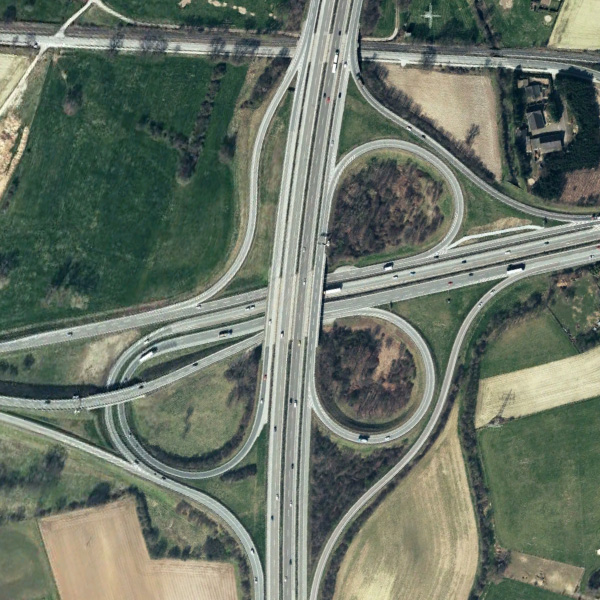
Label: Viaduct